Question: Count the number of objects in the diagram.
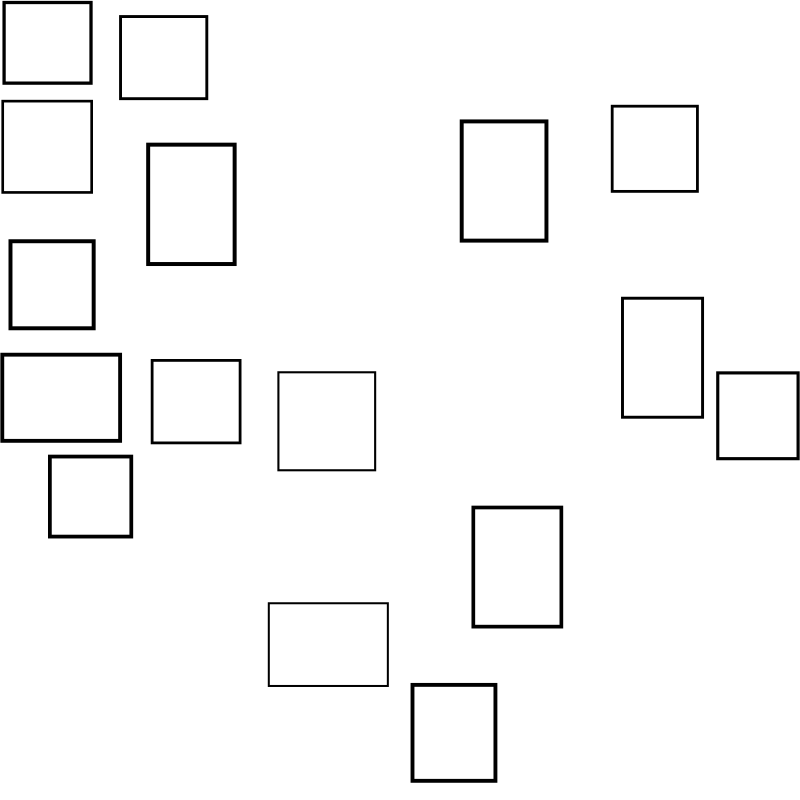
Answer: 16